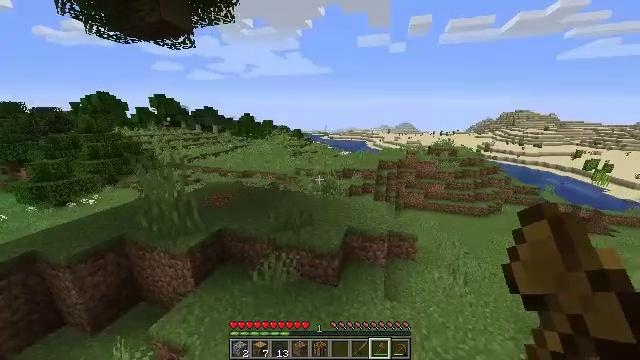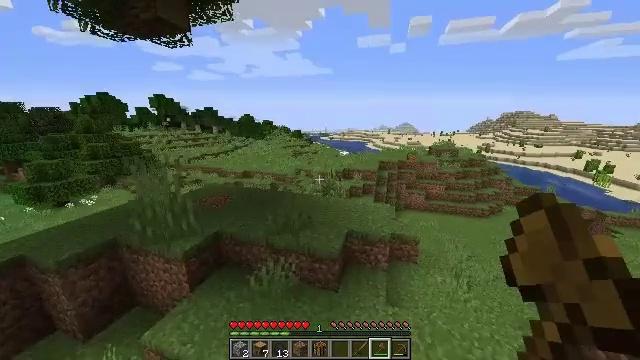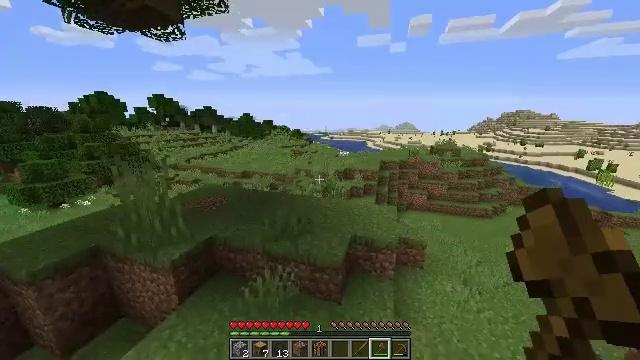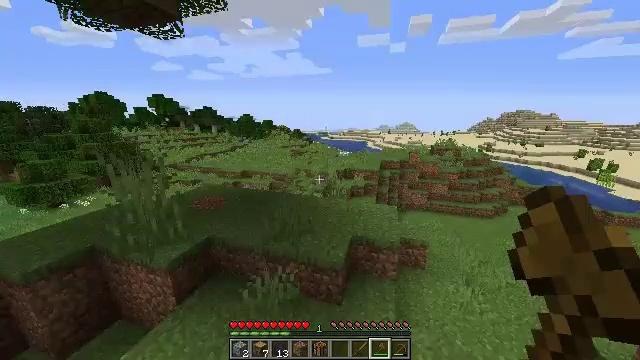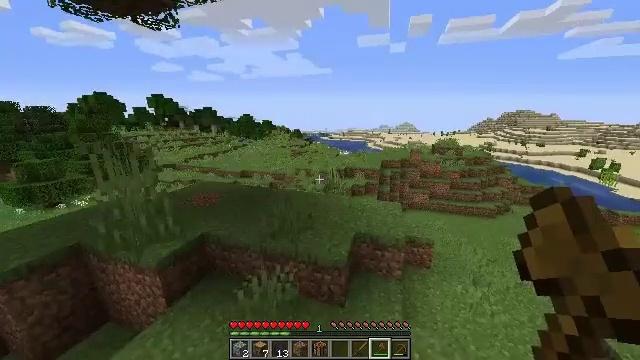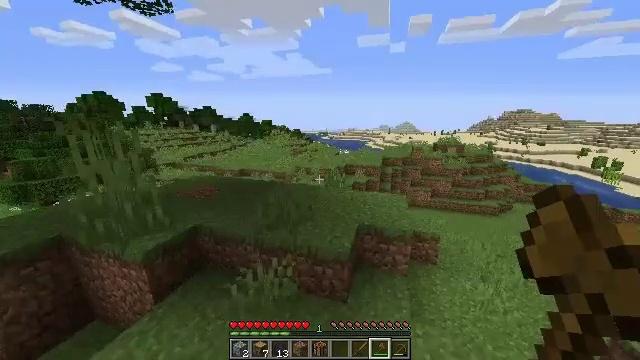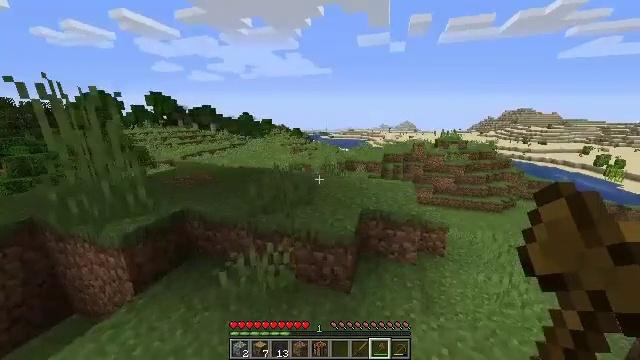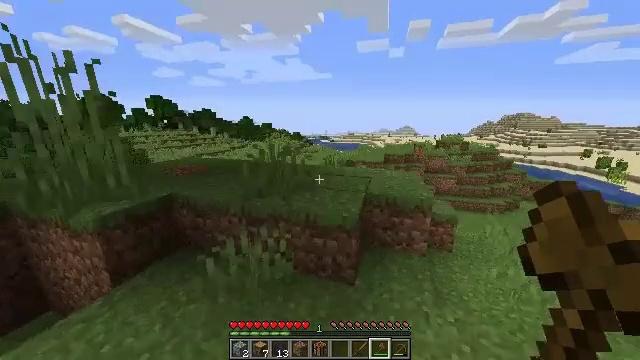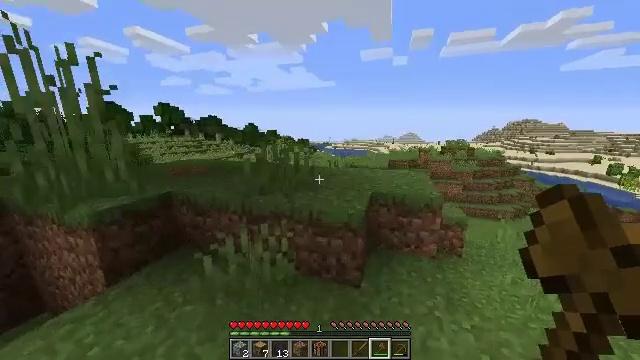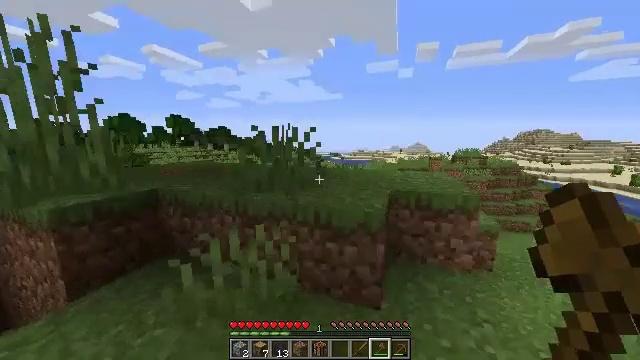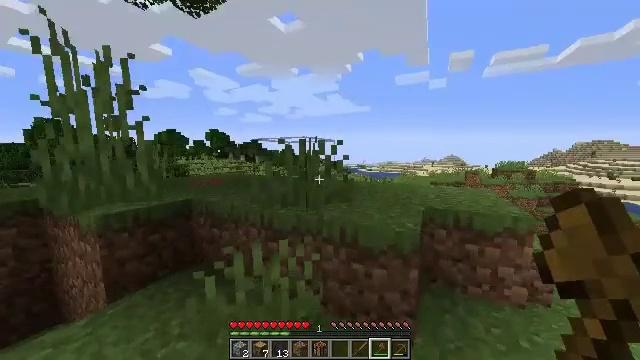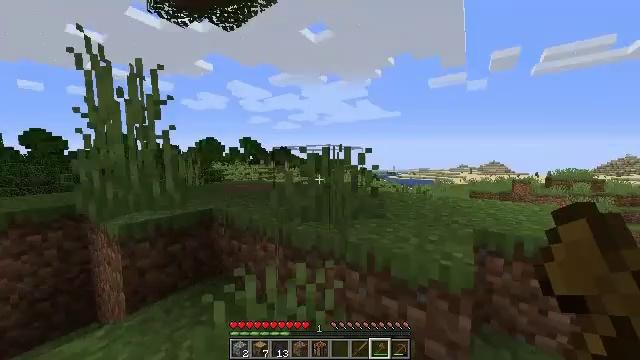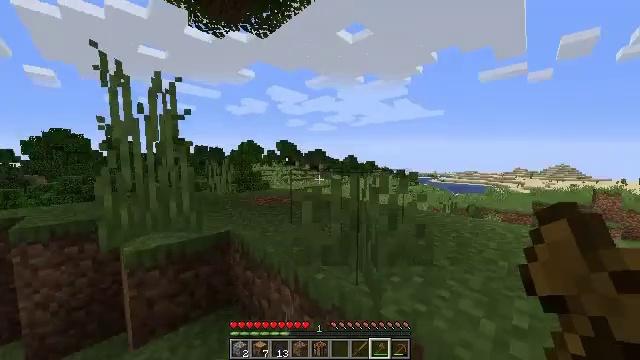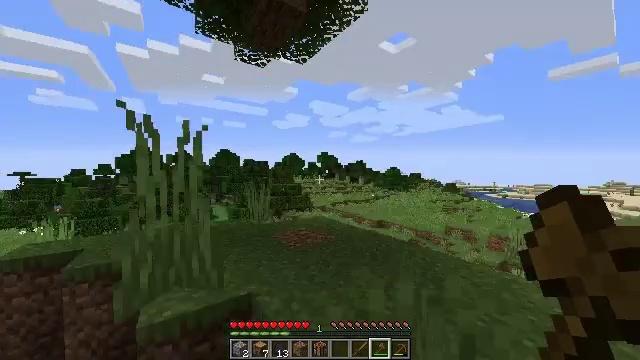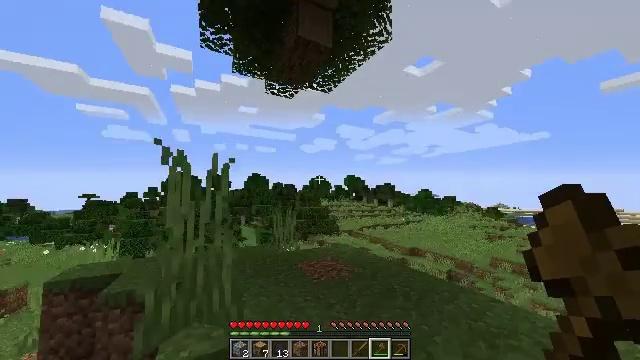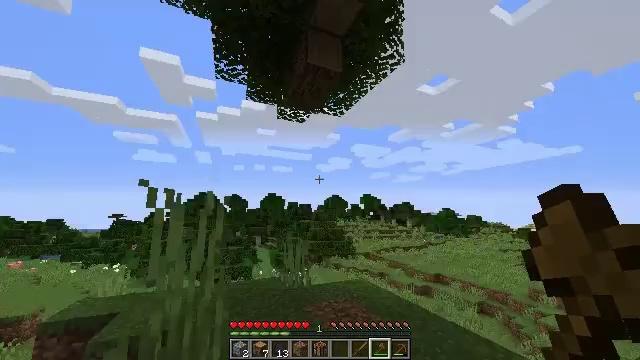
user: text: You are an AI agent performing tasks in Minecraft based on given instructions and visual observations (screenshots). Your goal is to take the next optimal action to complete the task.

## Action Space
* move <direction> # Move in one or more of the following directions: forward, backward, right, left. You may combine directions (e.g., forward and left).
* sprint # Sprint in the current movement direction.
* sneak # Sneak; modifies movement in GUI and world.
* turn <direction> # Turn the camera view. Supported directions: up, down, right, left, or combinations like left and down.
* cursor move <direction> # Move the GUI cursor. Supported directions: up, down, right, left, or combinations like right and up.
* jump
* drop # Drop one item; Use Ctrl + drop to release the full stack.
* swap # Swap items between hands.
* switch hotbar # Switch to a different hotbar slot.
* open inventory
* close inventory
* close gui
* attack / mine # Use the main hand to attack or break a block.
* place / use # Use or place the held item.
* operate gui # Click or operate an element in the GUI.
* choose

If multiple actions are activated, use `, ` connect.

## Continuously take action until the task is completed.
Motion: motion action
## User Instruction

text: Hunt fish.
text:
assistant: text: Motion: move forward
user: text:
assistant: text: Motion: move forward
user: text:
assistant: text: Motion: move forward
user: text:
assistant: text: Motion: move forward
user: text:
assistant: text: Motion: move forward
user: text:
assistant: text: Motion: move forward
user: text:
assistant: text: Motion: move forward, turn up
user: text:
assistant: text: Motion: move forward, turn left and up
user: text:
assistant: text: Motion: move forward, turn left and up
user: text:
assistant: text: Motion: move forward, turn left and up
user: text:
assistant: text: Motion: move forward, turn left and up
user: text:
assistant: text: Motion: move forward, turn left, jump
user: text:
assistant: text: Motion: move forward, turn left and up, jump
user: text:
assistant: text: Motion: move forward, turn left and up, jump
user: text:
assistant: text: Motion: move forward, turn left and up, jump
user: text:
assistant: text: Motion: move forward and move right, turn left and up, jump
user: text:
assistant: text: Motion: move forward and move right, turn left and up, jump
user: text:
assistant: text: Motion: move forward and move right, turn left
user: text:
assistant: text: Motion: move forward and move right, turn left
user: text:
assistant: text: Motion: move forward and move right, turn left and up
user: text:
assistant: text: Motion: move forward and move right, turn left and up
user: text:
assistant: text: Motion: move forward and move right, turn left and up
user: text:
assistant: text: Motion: move forward and move right, turn left and up
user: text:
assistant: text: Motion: move forward and move right, turn left and up
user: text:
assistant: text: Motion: move forward and move right, turn left and up
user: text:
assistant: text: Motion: move forward and move right, turn left and up
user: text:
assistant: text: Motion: move forward and move right, turn left and up
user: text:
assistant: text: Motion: move forward and move right, turn left and up
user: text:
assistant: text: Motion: move forward and move right, turn left and up
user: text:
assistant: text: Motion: move forward and move right, turn left and up